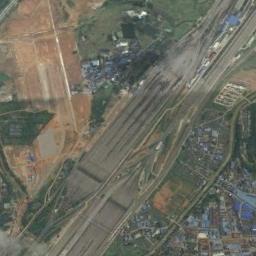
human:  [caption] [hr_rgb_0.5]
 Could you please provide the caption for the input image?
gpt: The railway station has lots of railways and a clearing is next to the railway station .

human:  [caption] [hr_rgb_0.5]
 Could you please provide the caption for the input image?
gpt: There is a railway station under construction in the suburbs .

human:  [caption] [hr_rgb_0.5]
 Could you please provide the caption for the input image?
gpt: The railway station is next to some buildings and grass .

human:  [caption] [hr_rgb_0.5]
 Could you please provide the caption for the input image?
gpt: There are many buildings beside the railway station .

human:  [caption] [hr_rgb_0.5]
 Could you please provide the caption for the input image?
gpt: There are some green meadows and bare land around the railway station .